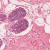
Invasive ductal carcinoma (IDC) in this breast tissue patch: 0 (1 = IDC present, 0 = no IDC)